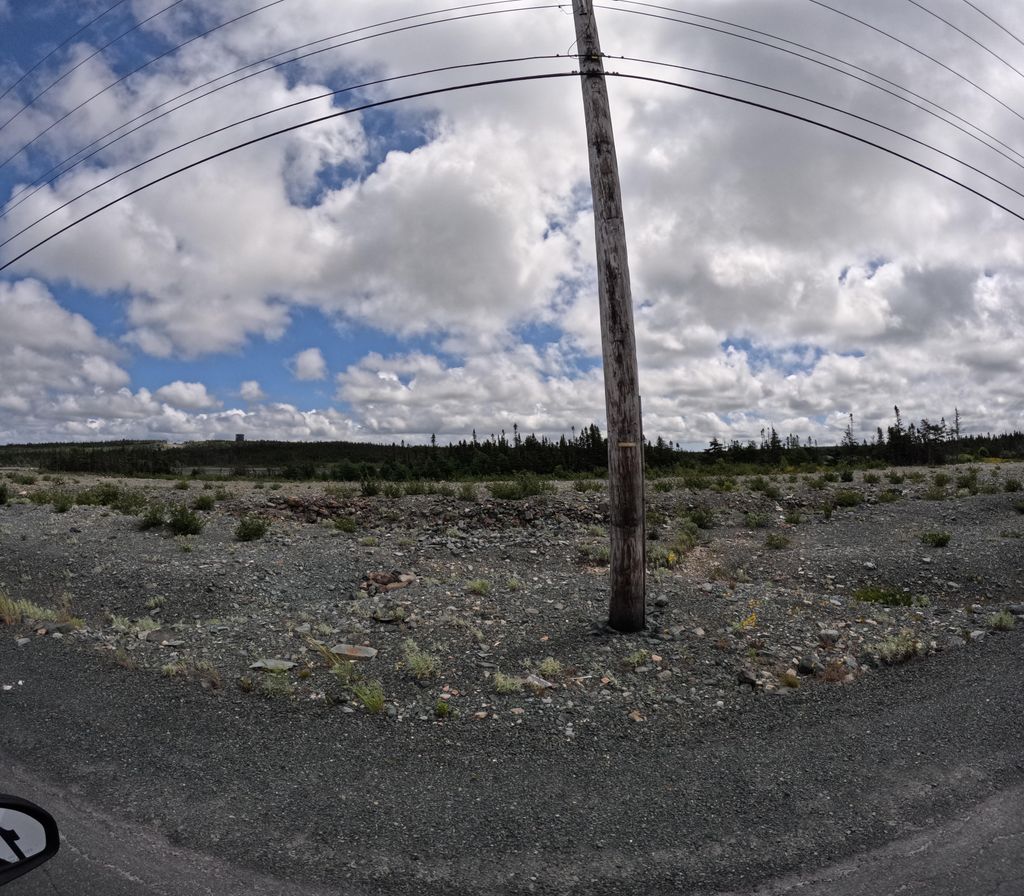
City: st_johns